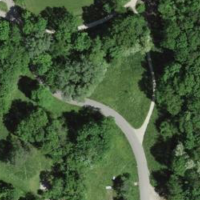
EUNIS habitat code: 53
Species observed at this site:
Parus major
Erithacus rubecula